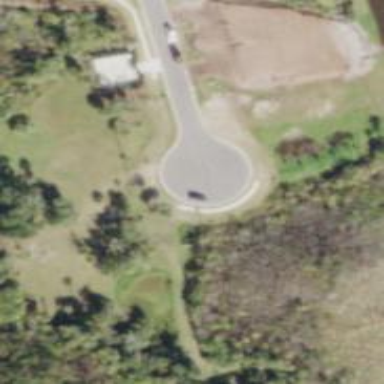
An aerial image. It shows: Turning circle on the road.